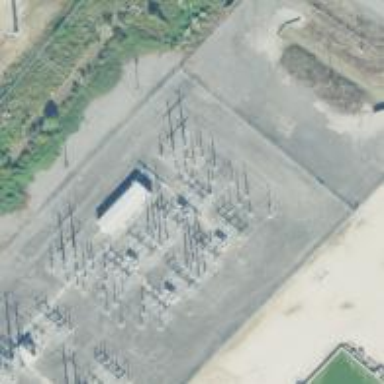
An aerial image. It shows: Switch used for power control.